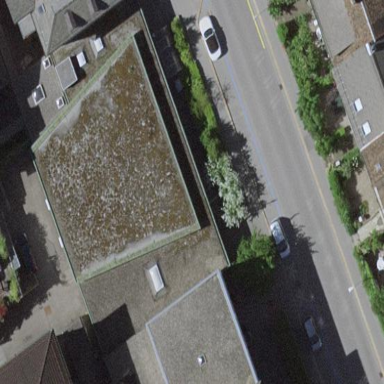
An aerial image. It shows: View of roof of building.